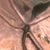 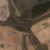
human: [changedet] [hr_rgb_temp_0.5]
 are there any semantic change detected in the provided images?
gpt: The crossroads has been expanded.